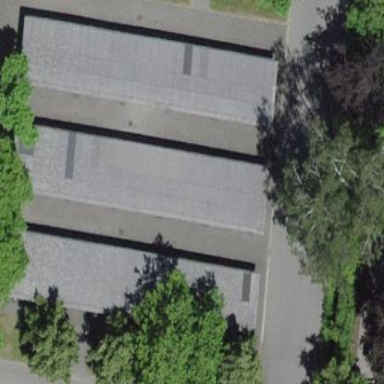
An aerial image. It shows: View of roof of building.